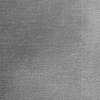
Atmospheric dust classification: dusty